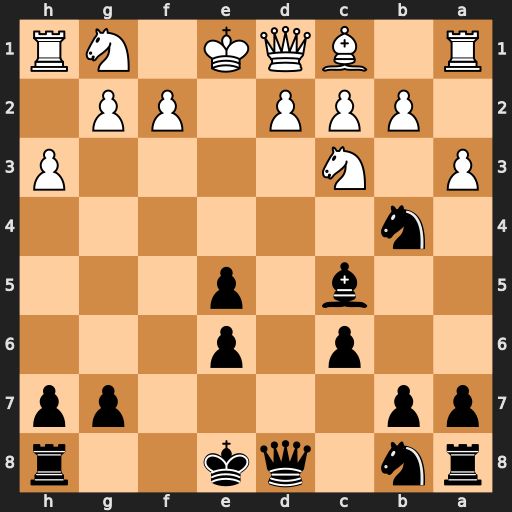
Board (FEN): rn1qk2r/pp4pp/2p1p3/2b1p3/1n6/P1N4P/1PPP1PP1/R1BQK1NR
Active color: b
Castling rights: KQkq
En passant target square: -
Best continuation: Qd4 Qh5+ g6 Qe2 Nxc2+ Kd1 Nxa1